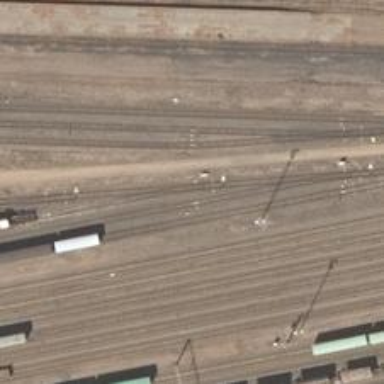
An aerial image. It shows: Railway yard in service.